Echo time (TE): 2 ms
Repetition time (TR): 4.1 ms
Flip angle: 99 degrees
Bandwidth: 785 Hz
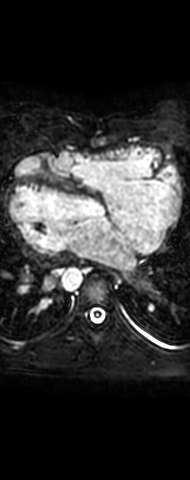
Patient age (years): 22
Disease severity: mild
Diagnoses: MildModerateDilation
Cardiac structures present: LV (left ventricle), RV (right ventricle), LA (left atrium), RA (right atrium), AO (aorta), PA (pulmonary artery), SVC (superior vena cava), IVC (inferior vena cava)